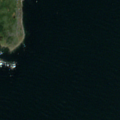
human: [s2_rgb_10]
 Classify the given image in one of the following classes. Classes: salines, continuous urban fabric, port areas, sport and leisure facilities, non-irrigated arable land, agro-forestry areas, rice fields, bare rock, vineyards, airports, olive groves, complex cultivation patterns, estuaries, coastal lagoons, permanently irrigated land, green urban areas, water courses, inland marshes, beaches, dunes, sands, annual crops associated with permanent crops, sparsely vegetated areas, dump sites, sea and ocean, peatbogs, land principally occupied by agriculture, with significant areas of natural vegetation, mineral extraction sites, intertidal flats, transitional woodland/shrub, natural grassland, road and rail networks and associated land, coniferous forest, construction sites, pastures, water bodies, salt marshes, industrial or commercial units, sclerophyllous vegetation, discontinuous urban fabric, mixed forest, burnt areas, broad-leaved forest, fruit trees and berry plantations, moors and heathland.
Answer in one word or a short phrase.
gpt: transitional woodland/shrub, sea and ocean